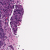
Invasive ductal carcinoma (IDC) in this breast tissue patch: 1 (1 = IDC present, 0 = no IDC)